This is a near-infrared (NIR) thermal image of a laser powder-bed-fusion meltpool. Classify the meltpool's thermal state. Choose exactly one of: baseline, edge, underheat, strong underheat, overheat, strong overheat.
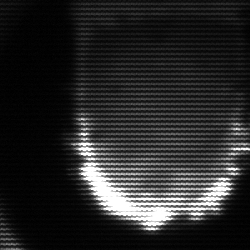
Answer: baseline